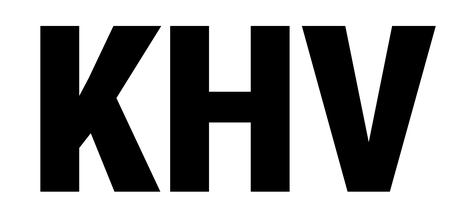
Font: Roboto_Condensed_Black